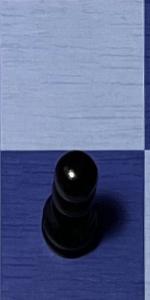
Label: Pawn_Black